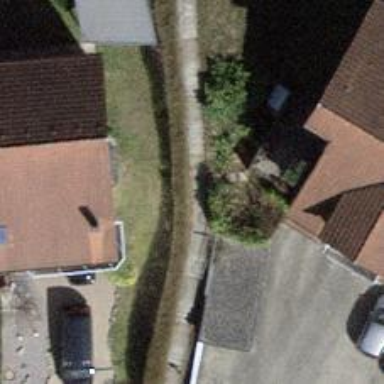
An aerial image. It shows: Set of steps on the road.